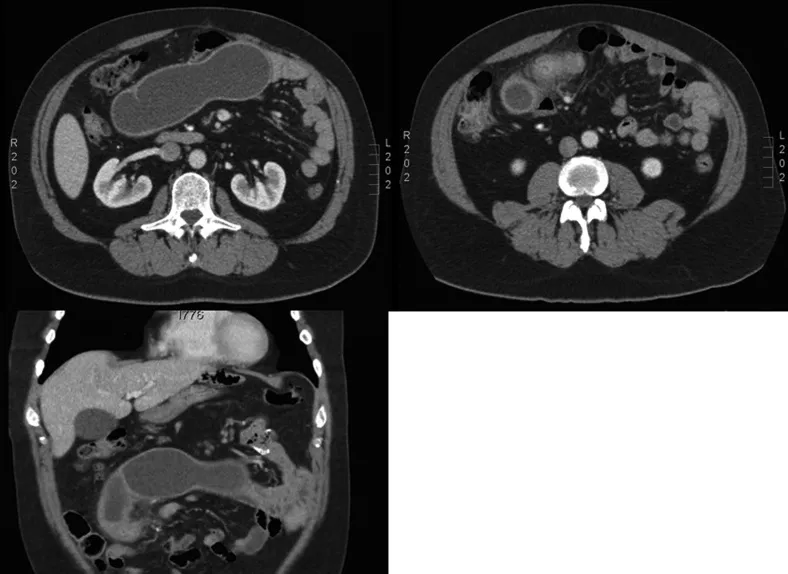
Contrast-enhanced CT-scan shows a 17 cm-long blind tubular lesion, filled with liquid contents and inflammatory changes around the base, located at proximal ileum.
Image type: radiology (ct)